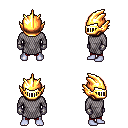
a pixel art fantasy rpg character, male body template, dark elf, purple skin, chain mail, red pants, red parted hairstyle, gold helm, metal gloves, four views (front, back, left, right), 2x2 character sprite sheet, small pixel art, hard edges, no anti-aliasing